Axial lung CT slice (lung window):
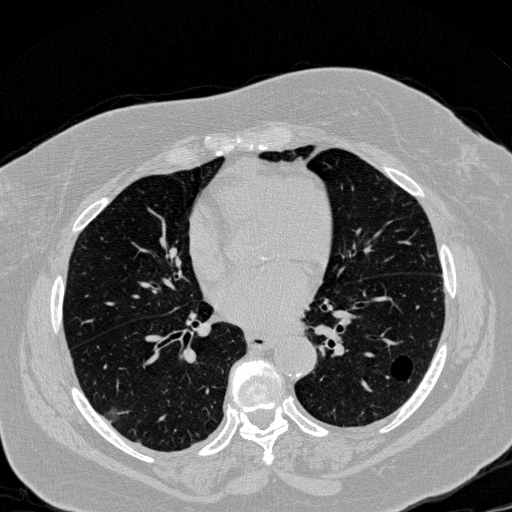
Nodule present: yes
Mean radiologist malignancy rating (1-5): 2.5